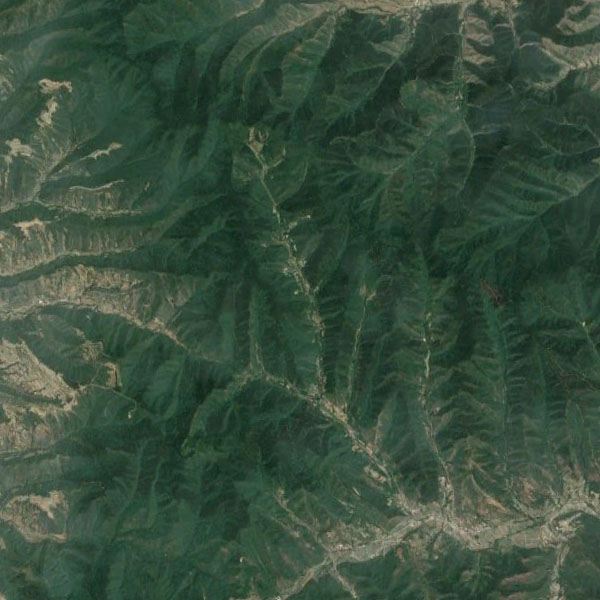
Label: Mountain